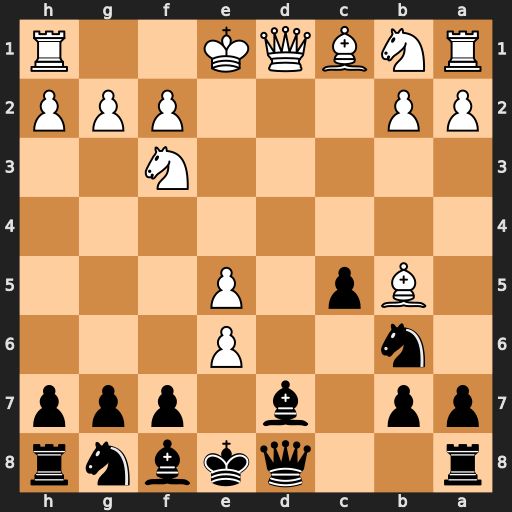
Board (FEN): r2qkbnr/pp1b1ppp/1n2P3/1Bp1P3/8/5N2/PP3PPP/RNBQK2R
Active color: b
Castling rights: KQkq
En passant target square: -
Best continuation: Bxb5 exf7+ Kxf7